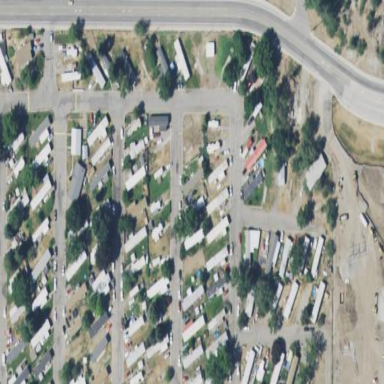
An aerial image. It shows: Residential area designated as trailer park.